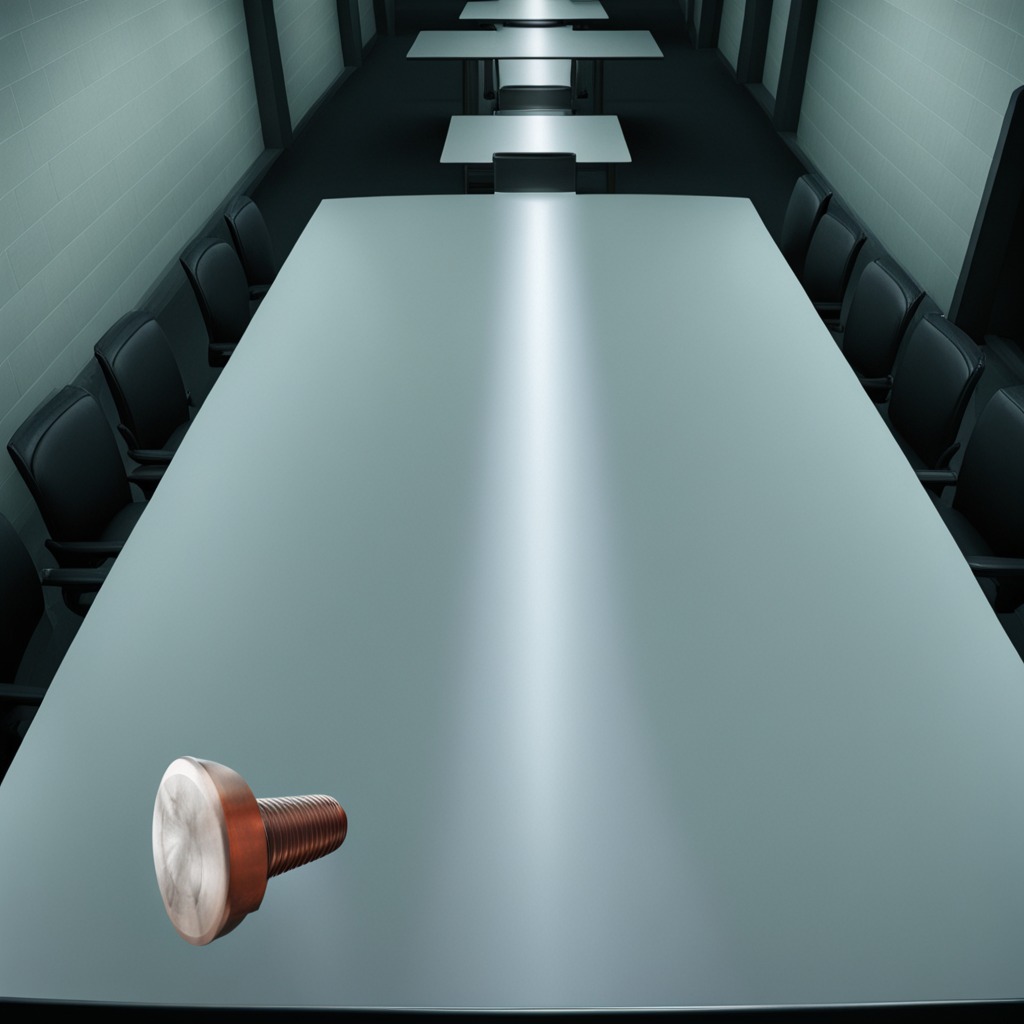
A metal screw is lying on the table.